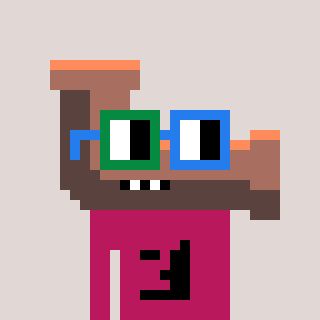
a pixel art character with square green and blue glasses, a pipe-shaped head and a darkpink-colored body on a warm background